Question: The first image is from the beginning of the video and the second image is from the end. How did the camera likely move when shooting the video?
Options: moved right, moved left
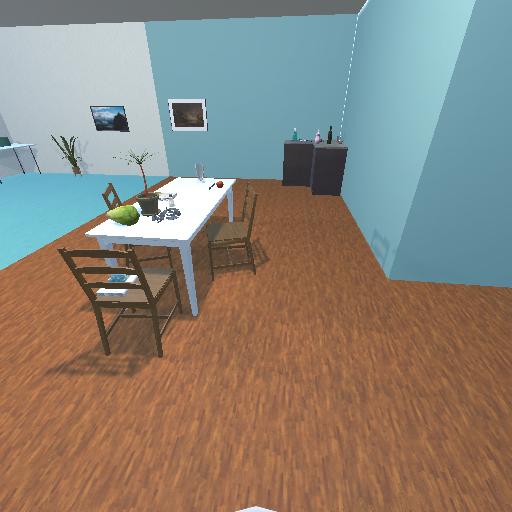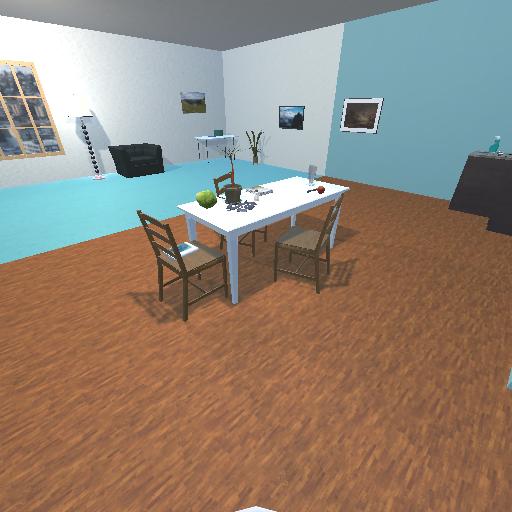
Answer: moved right